Question: This is probably a bad question to ask on SO since my rep is so low, but I have been looking through other solutions for hours, and my code seems nearly identical to the working solutions that I've come across. Please do not ignore the question based on low rep.
The output matrix, d[][] contains the (incorrect) lengths of the shortest paths between a given pair of vertices. The solution provided in the networkx library for Python has been used.
As an excerpt, the results for have been provided. I'm not printing out the paths greater than infinity (i.e. 99999), since there is overflow.
This is what the graph looks like:

---
My Floyd-Warshall algorithm implementation (C)
'''
20 0 2
20 1 6
20 2 9
20 3 9
20 4 8
20 5 10
20 7 2
20 8 7
20 9 10
20 11 5
20 12 2
20 13 7
20 14 6
20 15 17
20 17 4
20 18 5
'''
---
Networkx solution to Floyd-Warshall algorithm (Python)
'''
20 0 2
20 1 5
20 2 4
20 3 4
20 4 3
20 5 7
20 7 2
20 8 2
20 9 4
20 11 4
20 12 2
20 13 6
20 14 5
20 15 4
20 17 3
20 18 4
20 20 0
'''
---
Implementation:
'''
#include <time.h>
#include <math.h>
#include <stdio.h>
#include <stdlib.h>
#include <string.h>
#include <limits.h>
#define INF 9999
#define min(a,b) (a>b)?b:a;
int n;
/*
* Method signatures
*/
void shortestPath(int matrix[][n]);
int main(){
char buf[16], c;
int i, j, weight, ret;
/* Open file handler for file containing test data */
FILE *file = fopen("eg2.txt", "r");
if(file==NULL){
puts("I/O error: cannot read input file");
fclose(file);
exit(1);
}
/* Get number of vertices in file */
fscanf(file, "%d", &n);
/* Initialise matrix of n*3 elements */
int matrix[n][n];
memset(matrix, INF, n*n*sizeof(int));
while((ret = fscanf(file, "%d %d %d", &i, &j, &weight)) != EOF) {
if(ret == 3){
matrix[i][j]=weight;
} else {
printf("ERROR: retrieved %d values (expecting 3)
", ret);
break;
}
}
fclose(file);
/* Output matrix */
for(i=0; i<n; i++){
matrix[i][i]=0;
for(j=0; j<n; j++){
printf("%d ", matrix[i][j]);
}
printf("
");
}
shortestPath(matrix);
}
/*
* Implementation of the Floyd-Warshall path finding algorithm
*/
void shortestPath(int matrix[][n]){
int d[n][n], k, i, j;
/* Copy values from matrix[][] to d[][] */
for(i=0; i<n; i++){
for(j=0; j<n; j++){
d[i][j] = matrix[i][j];
}
}
for(k=0; k<n; k++){
for(i=0; i<n; i++){
for(j=0; j<n; j++){
if (d[i][k] + d[k][j] < d[i][j]){
d[i][j] = d[i][k] + d[k][j];
}
}
}
}
for(i=0; i<n; i++){
for(j=0; j<n; j++){
if((d[i][j]!=0)&&(d[i][j]<INF)){
printf("%d %d %d
", i, j, d[i][j]);
}
}
}
}
'''
---
Test client (Python)
'''
#!/usr/bin/python2.7
try:
import matplotlib.pyplot as plt
from collections import defaultdict
import networkx as nx
import numpy as np
except:
raise
nodes = defaultdict(dict)
with open('eg2.txt', 'r') as infile:
for line in infile.readlines()[1:]:
line = map(int, line.split())
src = line[0]
dst = line[1]
weight = line[2]
nodes[src][dst]=weight
G = nx.Graph()
for i in nodes:
for j in nodes[i]:
G.add_edge(i, j, weight=nodes[i][j])
rs = nx.floyd_warshall(G)
for i in rs:
for j in rs[i]:
print "%d %d %d" % (i, j, rs[i][j])
pos = nx.shell_layout(G)
nx.draw(G, pos, node_size=500, node_color='orange', edge_color='blue', width=1)
plt.axis('off')
plt.show()
'''
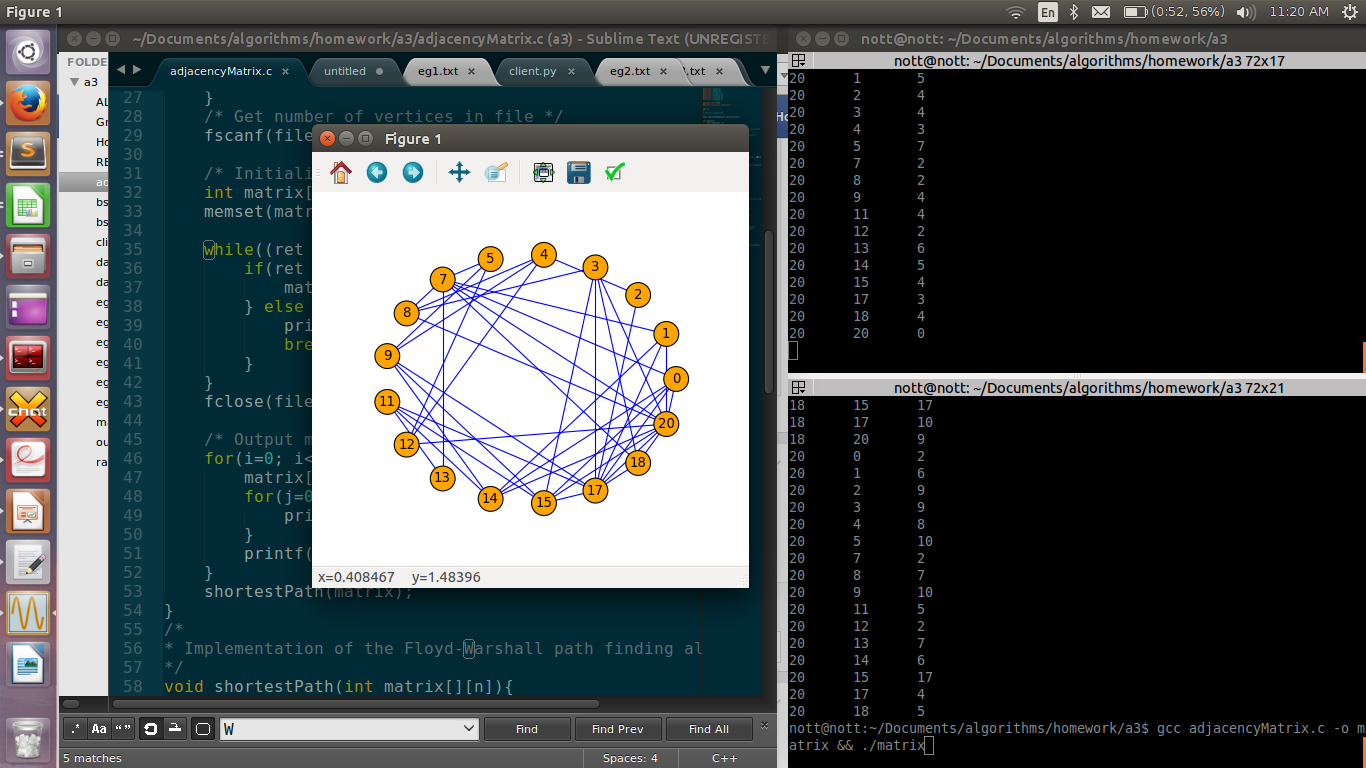
Answer: Here is a complete solution for you. I used @pts's suggestion of using a fixed array, and the suggestion from the comments of initializing the array explicitly with a pair of nested loops. I also took some liberties with the way the algorithm works - for example, with the option to have either directed or undirected graphs - and show how you can include some intermediate outputs to help in the debugging.
'''
#include <stdio.h>
#include <stdlib.h>
#include <string.h>
#define INF 9999
#define MIN(a,b)((a)<(b))?(a):(b)
// uncomment the next line to make processing symmetrical
// i.e. undirected edges
// #define SYM
#define NMAX 20
int n;
void shortestPath(int m[NMAX][NMAX]);
void printMatrix(int m[NMAX][NMAX]);
// implementation of floyd-warshall algorithm
// with minimal error checking
// input file = series of nodes on graph in form
// start, end, length
// algorithm attempts to find shortest path between any connected nodes
// by repeatedly looking for an intermediate node that shortens the current distance
// graphs are directional - 3 4 5 does not imply 4 3 5
// this can be changed by uncommenting the #define SYM line above
// also, hard coded to have no more than 20 nodes - defined with NMAX above
// path to input file is hard coded as "eg2.txt"
int main(void) {
int i, j, weight, ret;
// open input file:
FILE *fp = fopen("eg2.txt", "r");
if(fp == NULL) {
printf("cannot read input file
");
exit(1);
}
// read number of nodes in the graph:
fscanf(fp, "%d", &n);
if(n > NMAX) {
printf("input too large
");
fclose(fp);
exit(1);
}
printf("n is %d
", n);
// generate matrix:
int matrix[NMAX][NMAX];
for(i=0; i<NMAX;i++)
for(j=0; j<NMAX; j++)
matrix[i][j] = INF;
while( (ret = fscanf(fp, "%d %d %d", &i, &j, &weight)) != EOF) {
if(ret == 3) {
matrix[i][j] = weight;
#ifdef SYM
matrix[j][i] = weight;
#endif
}
else printf("error reading input
");
}
fclose(fp);
printMatrix(matrix);
shortestPath(matrix);
printMatrix(matrix);
}
void printMatrix(int m[NMAX][NMAX]) {
int i, j;
for(i=0; i<n; i++) {
for(j=0; j<n; j++) {
if(m[i][j]==INF) printf(" - "); else printf("%3d ", m[i][j]);
}
printf("
");
}
}
void shortestPath(int d[NMAX][NMAX]) {
int i, j, k, temp;
// no need to make a copy of the matrix: operate on the original
for(k=0; k<n; k++) {
for(i=0; i<n-1; i++) {
for(j=0; j<n; j++) {
if(i==j) continue; // don't look for a path to yourself...
if(d[i][k] == INF || d[k][j]==INF) continue; // no path if either edge does not exist
if((temp = d[i][k] + d[k][j]) < d[i][j]) {
d[i][j] = temp;
#ifdef SYM
d[j][i] = temp;
#endif
printf("from %d to %d is shorter via %d: %d + %d is %d
", i, j, k, d[i][k], d[k][j], temp);
}
}
}
}
for(i=0; i<n; i++) {
for(j=0; j<n; j++) {
if(d[i][j] < INF) printf("%2d %2d %3d
", i, j, d[i][j]);
}
}
}
'''
With the following input file:
'''
5
1 2 3
2 4 2
1 4 8
0 3 7
3 1 2
1 4 2
1 3 1
0 1 1
'''
I got as output:
'''
n is 5
- 1 - 7 -
- - 3 1 2
- - - - 2
- 2 - - -
- - - - -
from 0 to 2 is shorter via 1: 1 + 3 is 4
from 0 to 3 is shorter via 1: 1 + 1 is 2
from 0 to 4 is shorter via 1: 1 + 2 is 3
from 3 to 2 is shorter via 1: 2 + 3 is 5
from 3 to 4 is shorter via 1: 2 + 2 is 4
0 1 1
0 2 4
0 3 2
0 4 3
1 2 3
1 3 1
1 4 2
2 4 2
3 1 2
3 2 5
3 4 4
- 1 4 2 3
- - 3 1 2
- - - - 2
- 2 5 - 4
- - - - -
'''
Oddly enough, when I ran your code (as posted above) it gave me the same solution - although the output for the first part made it very clear that the 'memset' wasn't working as you expected:
'''
0 1 252645135 7 252645135
252645135 0 3 1 2
252645135 252645135 0 252645135 2
252645135 2 252645135 0 252645135
252645135 252645135 252645135 252645135 0
0 1 1
0 2 4
0 3 2
0 4 3
1 2 3
1 3 1
1 4 2
2 4 2
3 1 2
3 2 5
3 4 4
'''
In fact, the number that is being written to the matrix with the 'memset' operation is '0x0F0F0F0F', which is '252645135' in decimal. You can understand why this is so by looking at <URL>:
> 'void *memset(void *str, int c, size_t n)'
Parameters
'str --' This is pointer to the block of memory to fill.'c --' This is the value to be set. The value is passed as an int, but the function fills the block of memory using the 'unsigned char' conversion of this value.
'n --' This is the number of bytes to be set to the value.
and combining with the hexadecimal representation of 9999, which is
'''
0x270F
'''
The "'unsigned char' conversion" of an int is that number modulo 256, or the least significant byte. In this case, the least significant byte is '0x0F' and that is the value that gets written (repeatedly) to every byte in the block - hence the value '0x0F0F0F0F' (on my machine, an 'int' is four bytes long).
Finally - if you want to use "any size of array", you can add the following couple of functions to your program - and replace the function signatures as indicated. This is a "tricky" way to create a two D array of variable size in C - essentially, when C comes across a pointer of the type 'int**' it will dereference twice. By making this pointer-to-a-pointer point to a block of pointers to the block of memory, you create in effect a 2D array that the compiler can understand.
'''
int **make2D(int r, int c) {
int ii, **M;
M = malloc(r * sizeof(int*) );
M[0] = malloc( r * c * sizeof(int) );
for(ii=1; ii<r; ii++) M[ii] = M[0] + ii * c * sizeof(int);
return M;
}
void free2D(int** M) {
free(M[0]);
free(M);
}
'''
Now you generate your matrix with
'''
int **matrix;
matrix = make2D(n, n);
'''
and you change the function signatures to
'''
void shortestPath(int **m);
void printMatrix(int **m);
'''
And call them with
'''
shortestPath(matrix); // etc
'''
To make everything work properly you have to make a few other adjustments in your code (example: you should not try to assign INF to all elements of a NMAX by NMAX array when you allocated less memory than that). You can try to figure this out for yourself - but just in case, here is the complete code. One other change I made - I got rid of 'n' as a global variable and made it local to 'main' (and passed it to the various routines that needed it). This is usually a good practice - it's all too easy to mix things up with globals, so use them only when you really have no choice.
'''
#include <stdio.h>
#include <stdlib.h>
#include <string.h>
#define INF 9999
#define MIN(a,b)((a)<(b))?(a):(b)
// uncomment the next line to make processing symmetrical
// i.e. undirected edges
// #define SYM
void shortestPath(int **m, int n);
void printMatrix(int **m, int n);
// create 2D matrix of arbitrary (variable) size
// using standard C:
int **make2D(int r, int c) {
int ii, **M;
M = malloc(r * sizeof(int*) );
M[0] = malloc( r * c * sizeof(int) );
for(ii=1; ii<r; ii++) M[ii] = M[0] + ii * c * sizeof(int);
return M;
}
void free2D(int** M) {
free(M[0]);
free(M);
}
// implementation of floyd-warshall algorithm
// with minimal error checking
// input file = series of nodes on graph in form
// start, end, length
// algorithm attempts to find shortest path between any connected nodes
// by repeatedly looking for an intermediate node that shortens the current distance
// graphs are directional - 3 4 5 does not imply 4 3 5
// this can be changed by uncommenting the #define SYM line above
// also, hard coded to have no more than 20 nodes - defined with NMAX above
// path to input file is hard coded as "eg2.txt"
int main(void) {
int i, j, n, weight, ret;
// open input file:
FILE *fp = fopen("eg2.txt", "r");
if(fp == NULL) {
printf("cannot read input file
");
exit(1);
}
// read number of nodes in the graph:
fscanf(fp, "%d", &n);
printf("n is %d
", n);
// generate matrix:
int **matrix;
// allocate memory:
matrix = make2D(n, n);
// fill all elements with INF:
for(i=0; i<n;i++)
for(j=0; j<n; j++)
matrix[i][j] = INF;
// read the input file:
while( (ret = fscanf(fp, "%d %d %d", &i, &j, &weight)) != EOF) {
if(ret == 3) {
matrix[i][j] = weight;
#ifdef SYM
// if undirected edges, put in both paths:
matrix[j][i] = weight;
#endif
}
else printf("error reading input
");
}
fclose(fp);
printMatrix(matrix, n);
shortestPath(matrix, n);
printMatrix(matrix, n);
}
void printMatrix(int **m, int n) {
int i, j;
for(i=0; i<n; i++) {
for(j=0; j<n; j++) {
if(m[i][j]==INF) printf(" - "); else printf("%3d ", m[i][j]);
}
printf("
");
}
}
void shortestPath(int **d, int n) {
int i, j, k, temp;
// no need to make a copy of the matrix: operate on the original
for(k=0; k<n; k++) {
for(i=0; i<n-1; i++) {
for(j=0; j<n; j++) {
if(i==j) continue; // don't look for a path to yourself...
if(d[i][k] == INF || d[k][j]==INF) continue; // no path if either edge does not exist
if((temp = d[i][k] + d[k][j]) < d[i][j]) {
d[i][j] = temp;
#ifdef SYM
d[j][i] = temp;
#endif
printf("from %d to %d is shorter via %d: %d + %d is %d
", i, j, k, d[i][k], d[k][j], temp);
}
}
}
}
for(i=0; i<n; i++) {
for(j=0; j<n; j++) {
if(d[i][j] < INF) printf("%2d %2d %3d
", i, j, d[i][j]);
}
}
}
'''